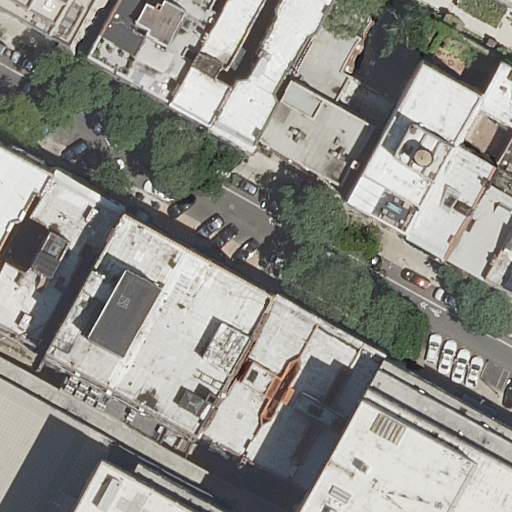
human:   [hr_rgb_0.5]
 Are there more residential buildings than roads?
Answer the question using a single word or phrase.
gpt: yes

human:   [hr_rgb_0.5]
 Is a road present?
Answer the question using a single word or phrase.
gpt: yes

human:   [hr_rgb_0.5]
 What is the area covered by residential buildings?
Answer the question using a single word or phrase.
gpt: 6601m2

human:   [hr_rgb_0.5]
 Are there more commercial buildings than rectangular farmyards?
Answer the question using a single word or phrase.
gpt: no

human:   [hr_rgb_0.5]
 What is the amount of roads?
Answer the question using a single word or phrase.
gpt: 1

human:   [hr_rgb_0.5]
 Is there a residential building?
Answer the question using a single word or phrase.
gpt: yes

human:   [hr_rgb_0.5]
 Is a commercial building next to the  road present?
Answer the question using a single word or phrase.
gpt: no

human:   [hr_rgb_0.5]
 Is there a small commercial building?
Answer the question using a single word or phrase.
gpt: no

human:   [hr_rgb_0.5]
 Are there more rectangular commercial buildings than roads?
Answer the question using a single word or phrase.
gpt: no

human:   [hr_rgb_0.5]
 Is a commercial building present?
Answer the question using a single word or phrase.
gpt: no

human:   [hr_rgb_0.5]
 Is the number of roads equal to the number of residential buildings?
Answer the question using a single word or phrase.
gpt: no

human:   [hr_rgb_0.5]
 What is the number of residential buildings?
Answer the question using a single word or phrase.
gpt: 18

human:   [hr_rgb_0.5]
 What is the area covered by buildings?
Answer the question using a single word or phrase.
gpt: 6601m2

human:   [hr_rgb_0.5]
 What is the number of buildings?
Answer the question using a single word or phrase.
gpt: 18

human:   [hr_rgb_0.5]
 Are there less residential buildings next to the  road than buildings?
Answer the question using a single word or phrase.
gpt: no

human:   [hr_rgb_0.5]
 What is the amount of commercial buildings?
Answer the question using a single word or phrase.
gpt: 0

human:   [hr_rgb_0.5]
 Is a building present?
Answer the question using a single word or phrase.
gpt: yes

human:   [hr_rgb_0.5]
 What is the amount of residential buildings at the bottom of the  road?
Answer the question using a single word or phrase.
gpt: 4

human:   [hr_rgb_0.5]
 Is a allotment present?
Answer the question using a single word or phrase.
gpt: no

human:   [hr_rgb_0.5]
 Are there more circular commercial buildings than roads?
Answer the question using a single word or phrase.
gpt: no

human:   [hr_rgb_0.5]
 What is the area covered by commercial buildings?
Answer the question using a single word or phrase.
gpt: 0m2

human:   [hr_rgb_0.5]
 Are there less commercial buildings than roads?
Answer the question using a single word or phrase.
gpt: yes

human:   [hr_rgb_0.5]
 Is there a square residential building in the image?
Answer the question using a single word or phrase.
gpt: no

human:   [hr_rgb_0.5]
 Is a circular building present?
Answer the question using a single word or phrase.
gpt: no

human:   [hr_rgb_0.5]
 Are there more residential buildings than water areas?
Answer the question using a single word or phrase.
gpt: yes

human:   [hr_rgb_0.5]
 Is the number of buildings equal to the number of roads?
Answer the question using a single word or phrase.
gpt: no

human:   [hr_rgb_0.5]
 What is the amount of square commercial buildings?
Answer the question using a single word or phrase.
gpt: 0

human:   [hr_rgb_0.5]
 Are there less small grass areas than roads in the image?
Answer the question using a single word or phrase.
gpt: yes

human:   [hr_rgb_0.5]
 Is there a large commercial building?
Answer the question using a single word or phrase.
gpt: no

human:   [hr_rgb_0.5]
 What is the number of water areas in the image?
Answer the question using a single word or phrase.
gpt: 0

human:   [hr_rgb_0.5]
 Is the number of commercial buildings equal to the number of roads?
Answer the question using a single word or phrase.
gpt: no

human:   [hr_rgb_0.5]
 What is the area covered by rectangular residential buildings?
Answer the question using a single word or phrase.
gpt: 881m2

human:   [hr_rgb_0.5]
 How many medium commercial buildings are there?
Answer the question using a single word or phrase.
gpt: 0

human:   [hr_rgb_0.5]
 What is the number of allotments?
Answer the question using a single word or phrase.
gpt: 0

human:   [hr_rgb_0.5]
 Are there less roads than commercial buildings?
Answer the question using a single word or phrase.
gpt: no

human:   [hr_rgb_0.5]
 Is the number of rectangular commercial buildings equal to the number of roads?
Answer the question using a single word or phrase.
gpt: no

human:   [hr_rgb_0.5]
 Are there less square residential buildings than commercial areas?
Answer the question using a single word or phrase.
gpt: no

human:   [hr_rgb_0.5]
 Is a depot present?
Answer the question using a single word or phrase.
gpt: no

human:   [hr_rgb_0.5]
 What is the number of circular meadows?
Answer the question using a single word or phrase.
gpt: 0

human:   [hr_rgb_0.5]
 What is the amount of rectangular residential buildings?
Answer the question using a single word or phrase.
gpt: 8

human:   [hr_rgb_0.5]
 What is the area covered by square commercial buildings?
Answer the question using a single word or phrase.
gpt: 0m2

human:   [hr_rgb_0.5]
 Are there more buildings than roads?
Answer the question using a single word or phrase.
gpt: yes

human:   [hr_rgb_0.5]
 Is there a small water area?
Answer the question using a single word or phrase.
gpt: no

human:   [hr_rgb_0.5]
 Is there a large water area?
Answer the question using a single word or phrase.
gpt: no

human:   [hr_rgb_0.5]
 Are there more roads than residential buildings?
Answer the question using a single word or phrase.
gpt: no

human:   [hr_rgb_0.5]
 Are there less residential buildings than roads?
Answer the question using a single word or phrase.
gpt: no

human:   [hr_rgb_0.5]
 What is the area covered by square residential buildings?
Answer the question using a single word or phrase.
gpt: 0m2

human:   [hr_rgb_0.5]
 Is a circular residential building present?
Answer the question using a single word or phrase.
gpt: no

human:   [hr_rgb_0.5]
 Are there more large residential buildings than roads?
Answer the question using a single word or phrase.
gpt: yes

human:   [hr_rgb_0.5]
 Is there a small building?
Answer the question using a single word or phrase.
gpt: yes

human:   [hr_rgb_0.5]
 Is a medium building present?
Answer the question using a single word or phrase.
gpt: yes

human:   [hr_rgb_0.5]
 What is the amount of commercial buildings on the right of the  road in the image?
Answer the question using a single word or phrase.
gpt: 0

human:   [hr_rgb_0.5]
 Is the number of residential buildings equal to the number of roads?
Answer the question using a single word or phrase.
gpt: no

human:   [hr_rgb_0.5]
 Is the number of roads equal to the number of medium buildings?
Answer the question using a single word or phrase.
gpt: no

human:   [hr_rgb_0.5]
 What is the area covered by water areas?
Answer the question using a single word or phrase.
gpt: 0m2

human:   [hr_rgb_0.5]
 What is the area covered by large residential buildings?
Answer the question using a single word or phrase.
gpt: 3501m2

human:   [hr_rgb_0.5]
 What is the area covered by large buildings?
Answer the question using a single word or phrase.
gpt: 3501m2

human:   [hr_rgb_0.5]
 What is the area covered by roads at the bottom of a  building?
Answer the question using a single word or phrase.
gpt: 0m2

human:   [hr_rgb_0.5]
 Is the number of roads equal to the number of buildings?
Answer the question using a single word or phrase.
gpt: no

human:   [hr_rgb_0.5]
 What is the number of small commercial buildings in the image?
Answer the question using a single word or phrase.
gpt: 0

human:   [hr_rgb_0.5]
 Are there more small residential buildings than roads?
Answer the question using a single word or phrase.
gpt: yes

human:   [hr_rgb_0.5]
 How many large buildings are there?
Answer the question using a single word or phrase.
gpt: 3

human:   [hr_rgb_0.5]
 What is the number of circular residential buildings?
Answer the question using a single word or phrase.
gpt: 0

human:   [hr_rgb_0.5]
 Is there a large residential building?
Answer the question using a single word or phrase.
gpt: yes